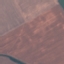
Land use / land cover class: AnnualCrop